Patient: sex M, age 45
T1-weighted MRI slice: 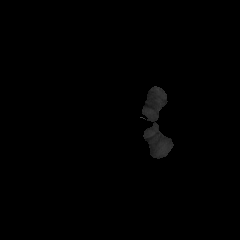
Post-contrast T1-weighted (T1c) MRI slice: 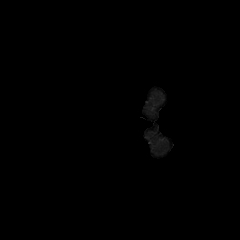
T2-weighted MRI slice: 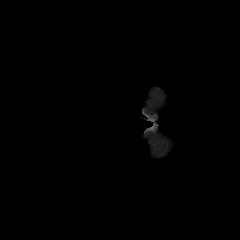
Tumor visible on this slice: no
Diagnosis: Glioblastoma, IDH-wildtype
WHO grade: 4